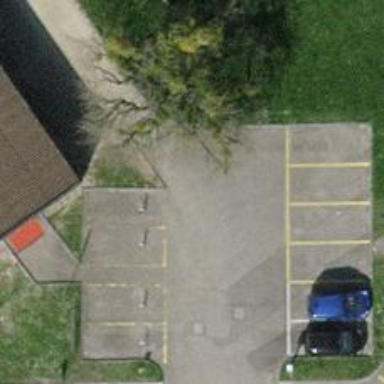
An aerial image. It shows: Asphalt parking aisle off service road.